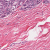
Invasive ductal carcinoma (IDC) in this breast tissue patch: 0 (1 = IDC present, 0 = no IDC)